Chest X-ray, AP view. Patient: 60 years old, sex M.
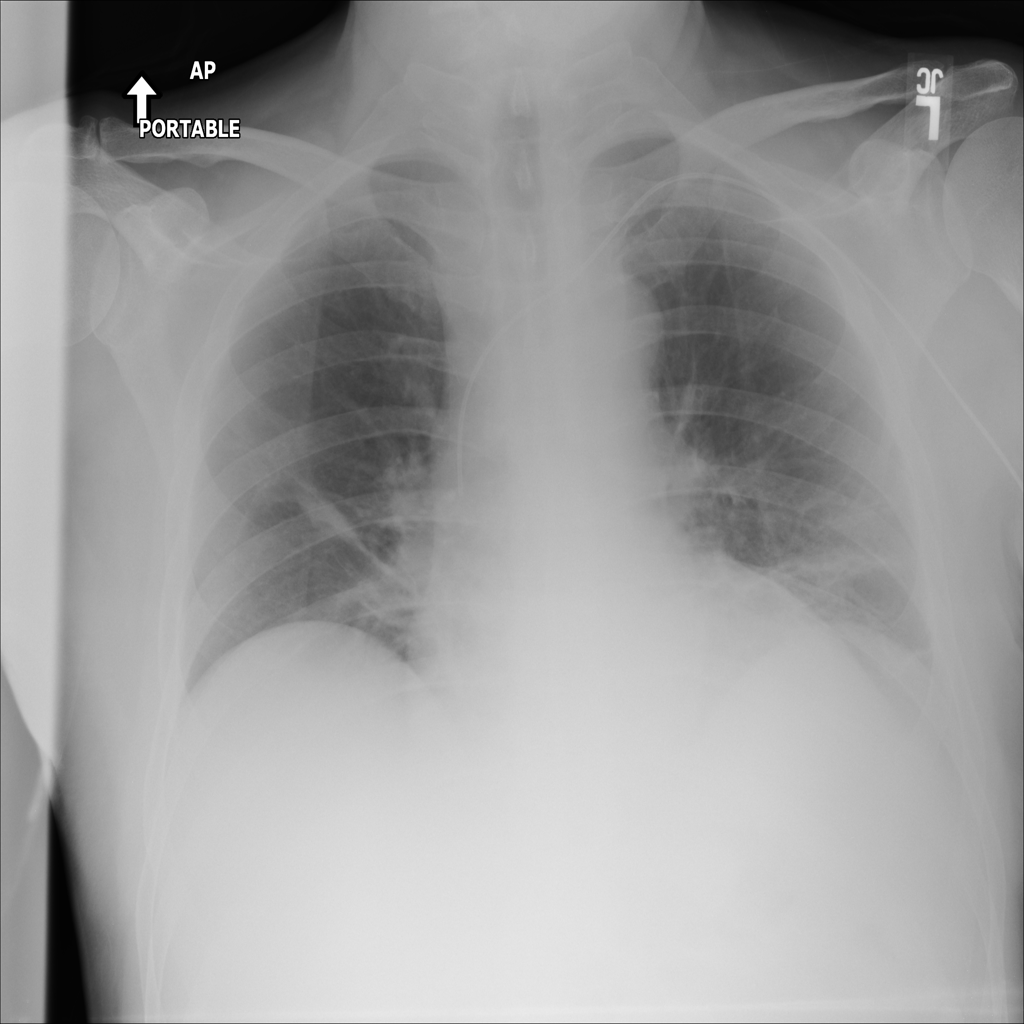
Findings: Atelectasis